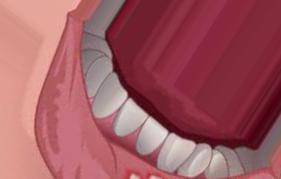
Condition: Mouth Ulcer